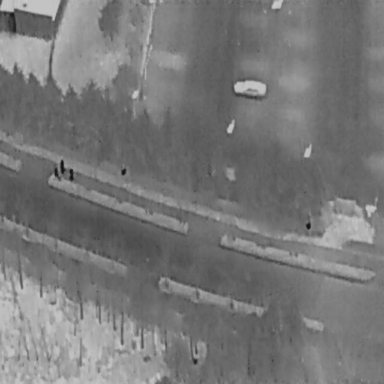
There are five objects shown in the infrared image, including three People, and two Cars.